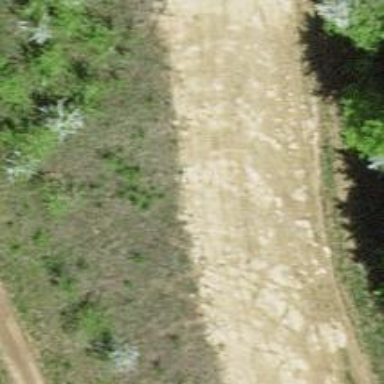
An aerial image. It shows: Track with grade2 tracktype.